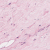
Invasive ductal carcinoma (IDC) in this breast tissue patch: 0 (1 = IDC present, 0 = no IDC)